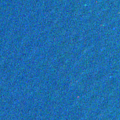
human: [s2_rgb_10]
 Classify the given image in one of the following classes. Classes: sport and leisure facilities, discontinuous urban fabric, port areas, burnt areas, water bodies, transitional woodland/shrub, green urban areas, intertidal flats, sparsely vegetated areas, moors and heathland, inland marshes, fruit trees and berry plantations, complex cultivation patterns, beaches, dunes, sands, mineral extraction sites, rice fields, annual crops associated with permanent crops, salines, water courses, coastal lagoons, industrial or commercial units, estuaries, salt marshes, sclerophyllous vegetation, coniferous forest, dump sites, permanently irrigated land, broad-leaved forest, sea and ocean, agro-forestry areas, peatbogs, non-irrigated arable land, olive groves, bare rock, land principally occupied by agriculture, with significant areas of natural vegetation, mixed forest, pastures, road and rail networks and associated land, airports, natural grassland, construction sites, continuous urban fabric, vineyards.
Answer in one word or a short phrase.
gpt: sea and ocean